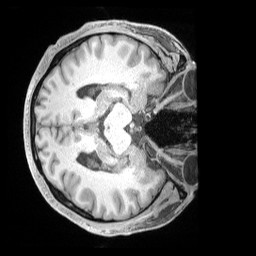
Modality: T1w
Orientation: axial
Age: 37
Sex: male
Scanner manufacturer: siemens
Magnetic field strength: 3 T
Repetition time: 2 s
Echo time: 0.00211 s